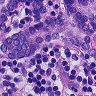
Metastatic tissue present: yes